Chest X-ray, PA view. Patient: 66 years old, sex M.
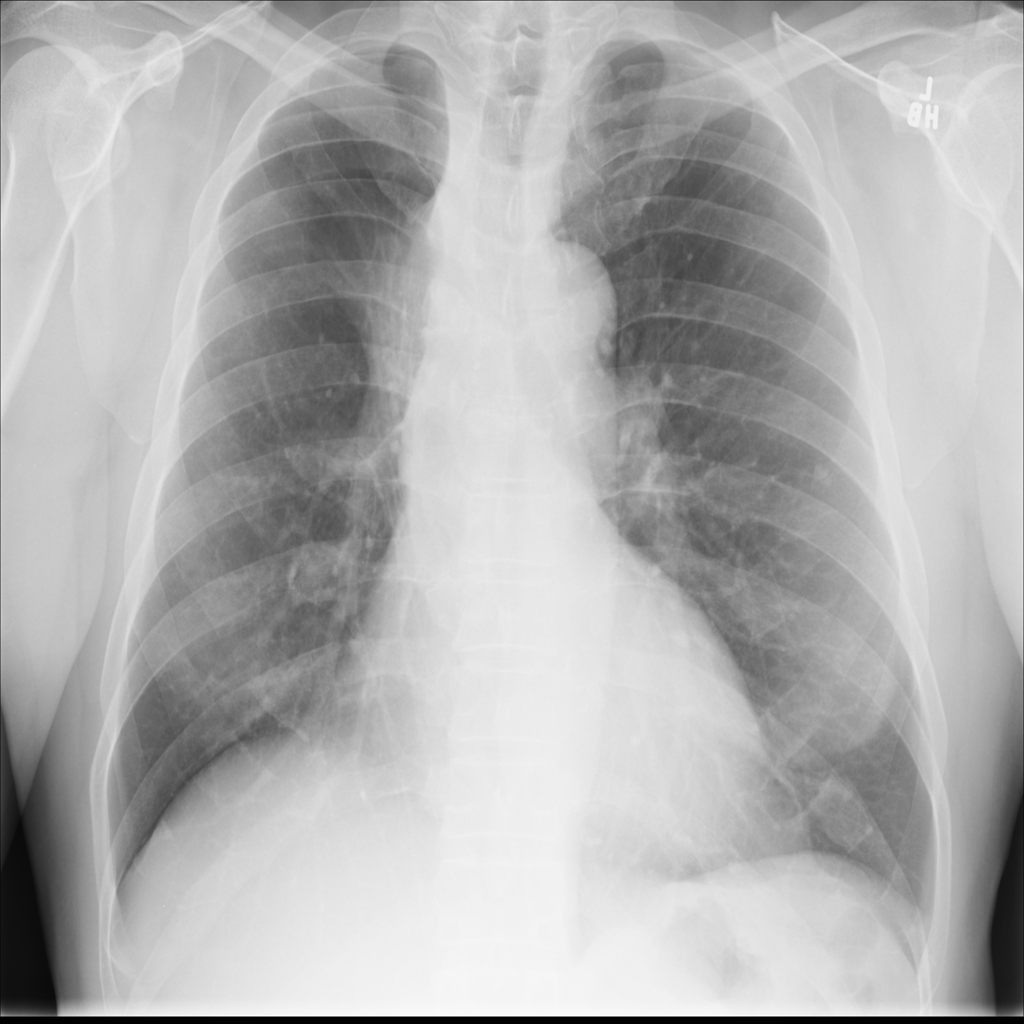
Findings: Mass, Nodule, Pleural_Thickening